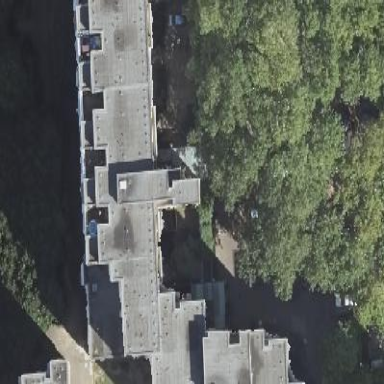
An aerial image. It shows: Apartment building with flat roof.